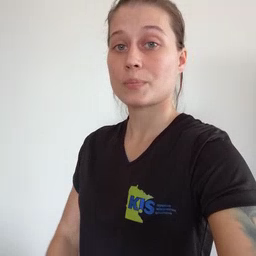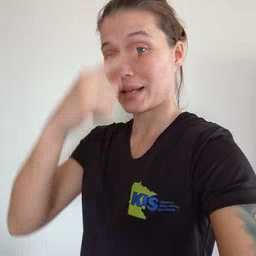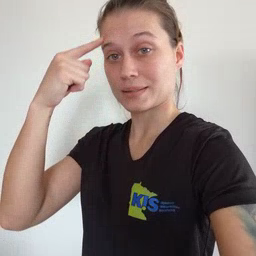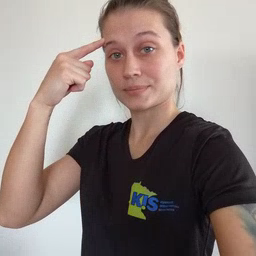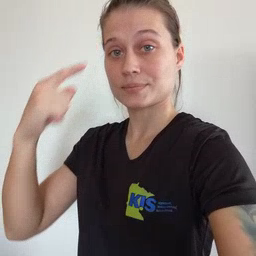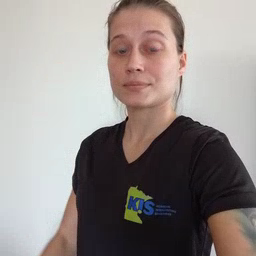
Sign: black